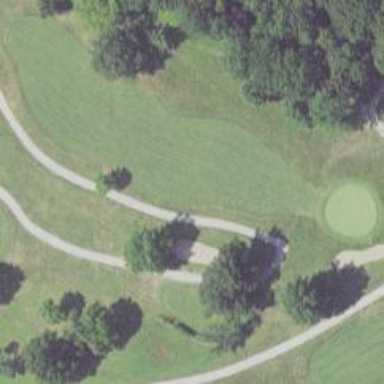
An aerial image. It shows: View of golf hole.